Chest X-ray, PA view. Patient: 13 years old, sex F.
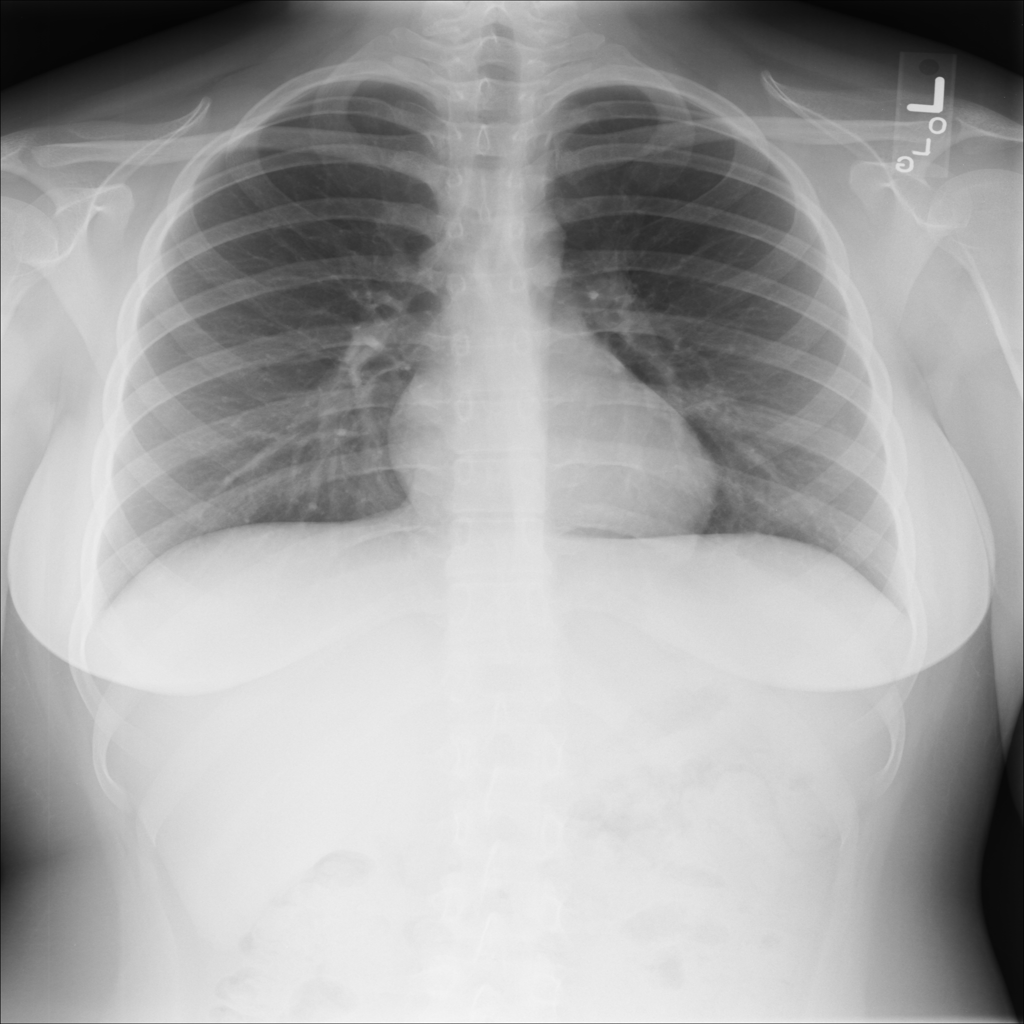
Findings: No Finding